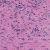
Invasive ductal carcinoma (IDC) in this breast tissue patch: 0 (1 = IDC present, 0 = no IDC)